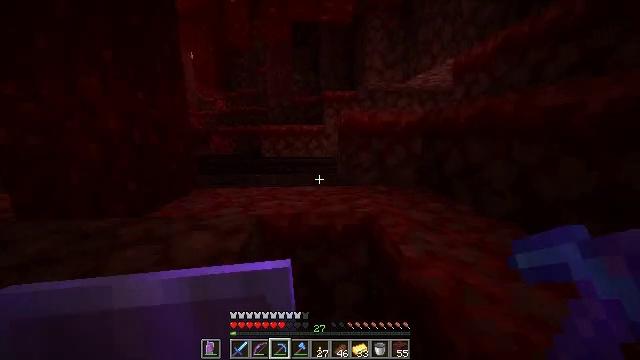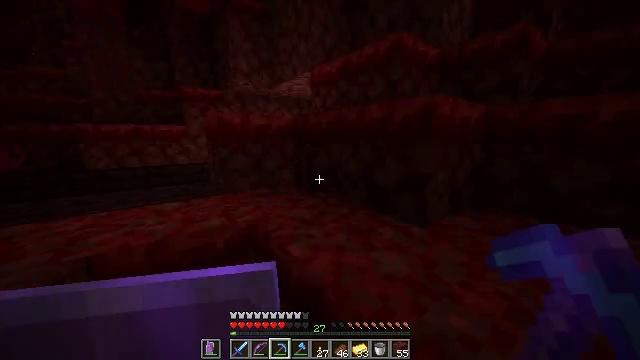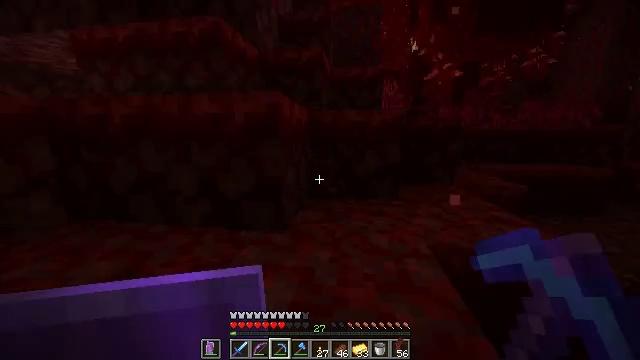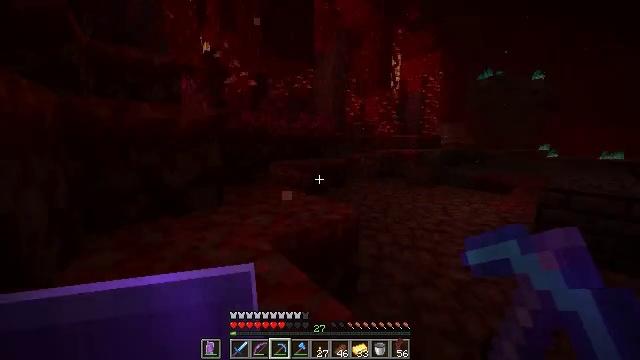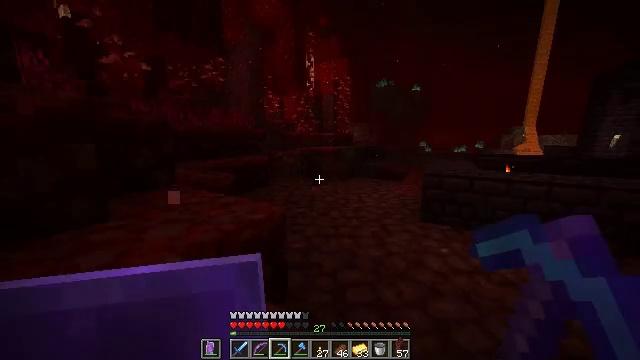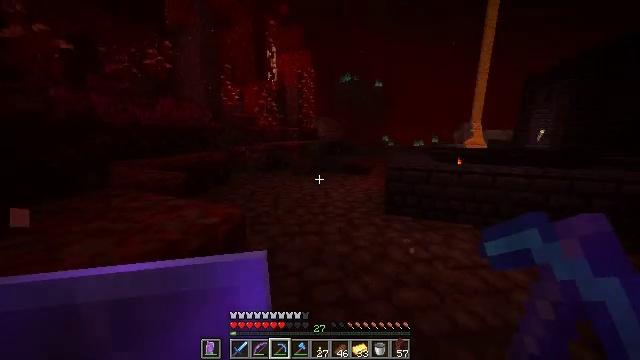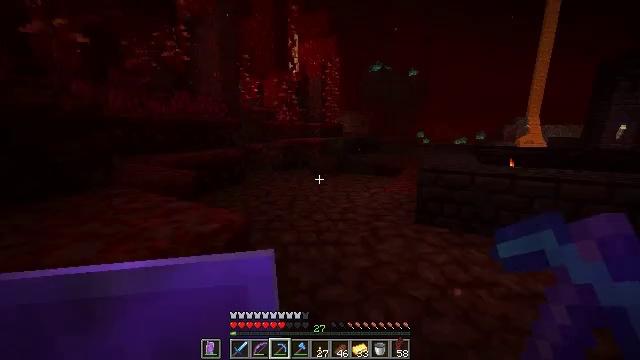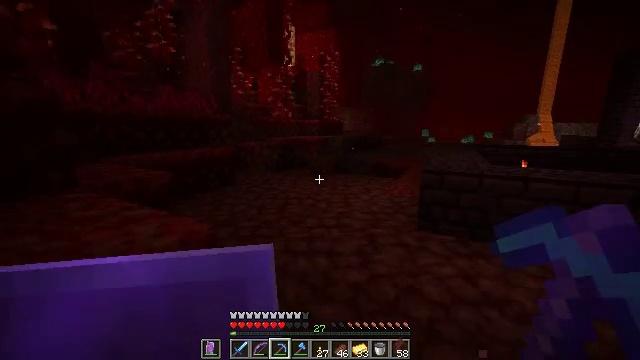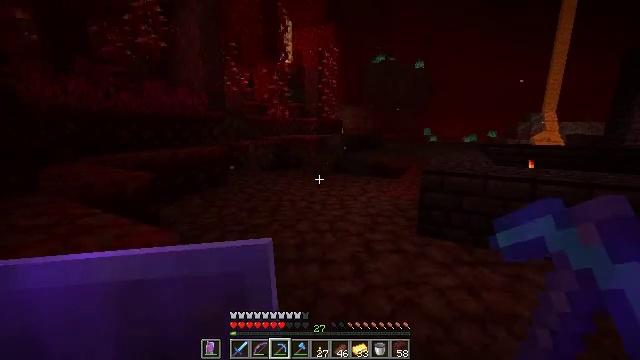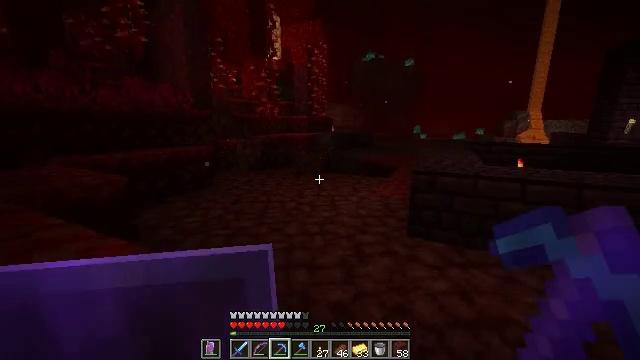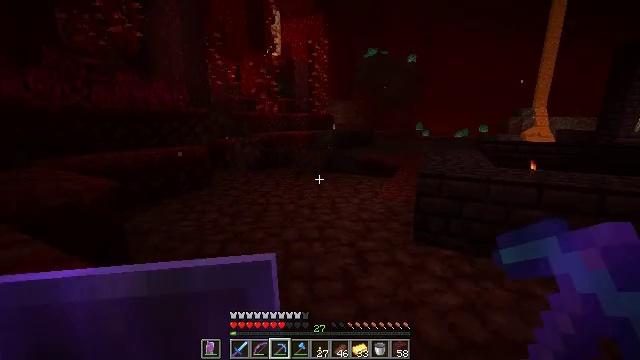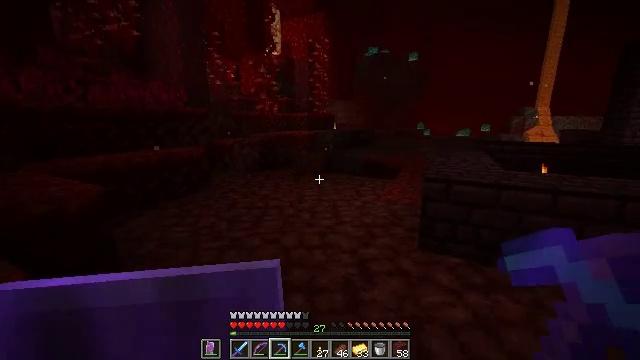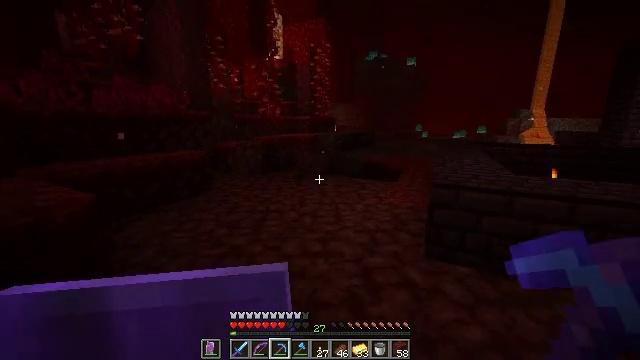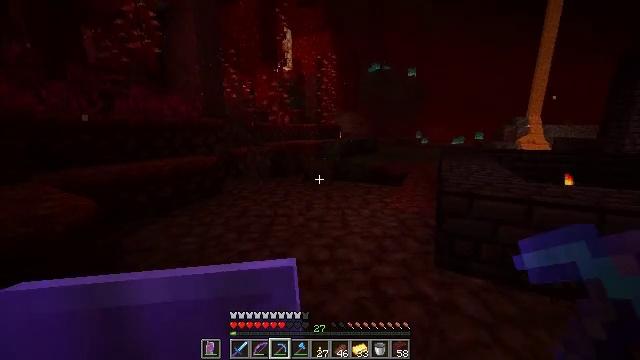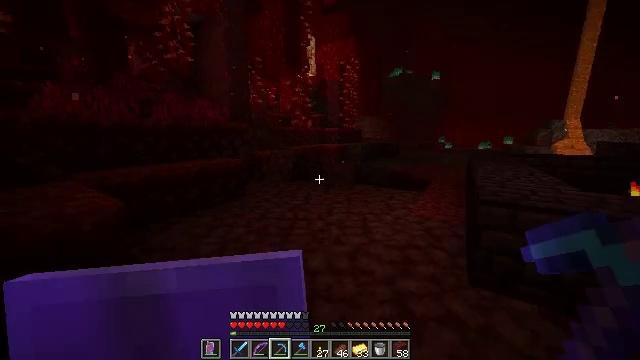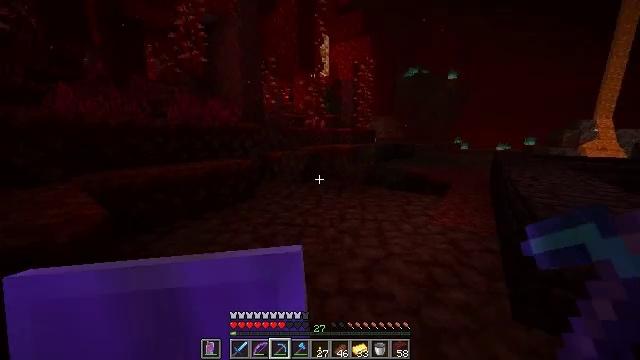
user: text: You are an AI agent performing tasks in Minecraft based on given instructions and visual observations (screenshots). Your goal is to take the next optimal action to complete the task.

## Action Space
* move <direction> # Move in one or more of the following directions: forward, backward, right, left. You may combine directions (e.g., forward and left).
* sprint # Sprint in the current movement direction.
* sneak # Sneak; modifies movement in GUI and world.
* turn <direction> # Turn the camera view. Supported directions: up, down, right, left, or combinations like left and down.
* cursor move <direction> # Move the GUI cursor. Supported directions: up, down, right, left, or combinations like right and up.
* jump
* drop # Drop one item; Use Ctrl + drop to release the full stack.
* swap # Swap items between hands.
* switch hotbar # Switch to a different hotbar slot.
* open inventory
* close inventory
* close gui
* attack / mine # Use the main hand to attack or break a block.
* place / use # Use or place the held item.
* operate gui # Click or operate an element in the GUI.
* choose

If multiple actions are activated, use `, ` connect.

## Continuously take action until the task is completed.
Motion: motion action
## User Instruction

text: Drop crimson roots.
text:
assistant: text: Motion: move forward, turn right
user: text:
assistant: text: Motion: move forward, turn right
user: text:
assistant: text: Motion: move forward, turn right
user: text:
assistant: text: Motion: move forward, turn right
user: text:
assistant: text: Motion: move forward, turn right and down
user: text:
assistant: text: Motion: move forward, turn left
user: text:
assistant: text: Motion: move forward, sprint
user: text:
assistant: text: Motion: move forward, sprint
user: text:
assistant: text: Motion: move forward, turn right
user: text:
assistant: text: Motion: move forward
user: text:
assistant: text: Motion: move forward, sprint
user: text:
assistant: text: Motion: move forward, sprint
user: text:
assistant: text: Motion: move forward, sprint, turn left
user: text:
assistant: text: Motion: move forward, turn left
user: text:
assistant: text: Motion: move forward, turn left
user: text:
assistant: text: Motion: move forward, turn left
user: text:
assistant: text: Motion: move forward, turn left
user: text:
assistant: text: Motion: move forward, turn left
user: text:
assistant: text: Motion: move forward, turn left
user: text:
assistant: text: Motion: move forward
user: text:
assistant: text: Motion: move forward
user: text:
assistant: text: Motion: move forward
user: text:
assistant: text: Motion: move forward
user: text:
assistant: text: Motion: move forward, turn right and down
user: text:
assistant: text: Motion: move forward, turn right and down
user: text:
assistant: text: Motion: move forward, turn right
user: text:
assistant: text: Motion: move forward, turn right
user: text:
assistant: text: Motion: move forward, turn right and up
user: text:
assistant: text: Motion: move forward
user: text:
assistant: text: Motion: move forward